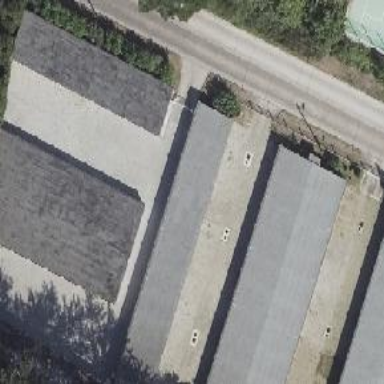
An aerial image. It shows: Group of garages.